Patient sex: M
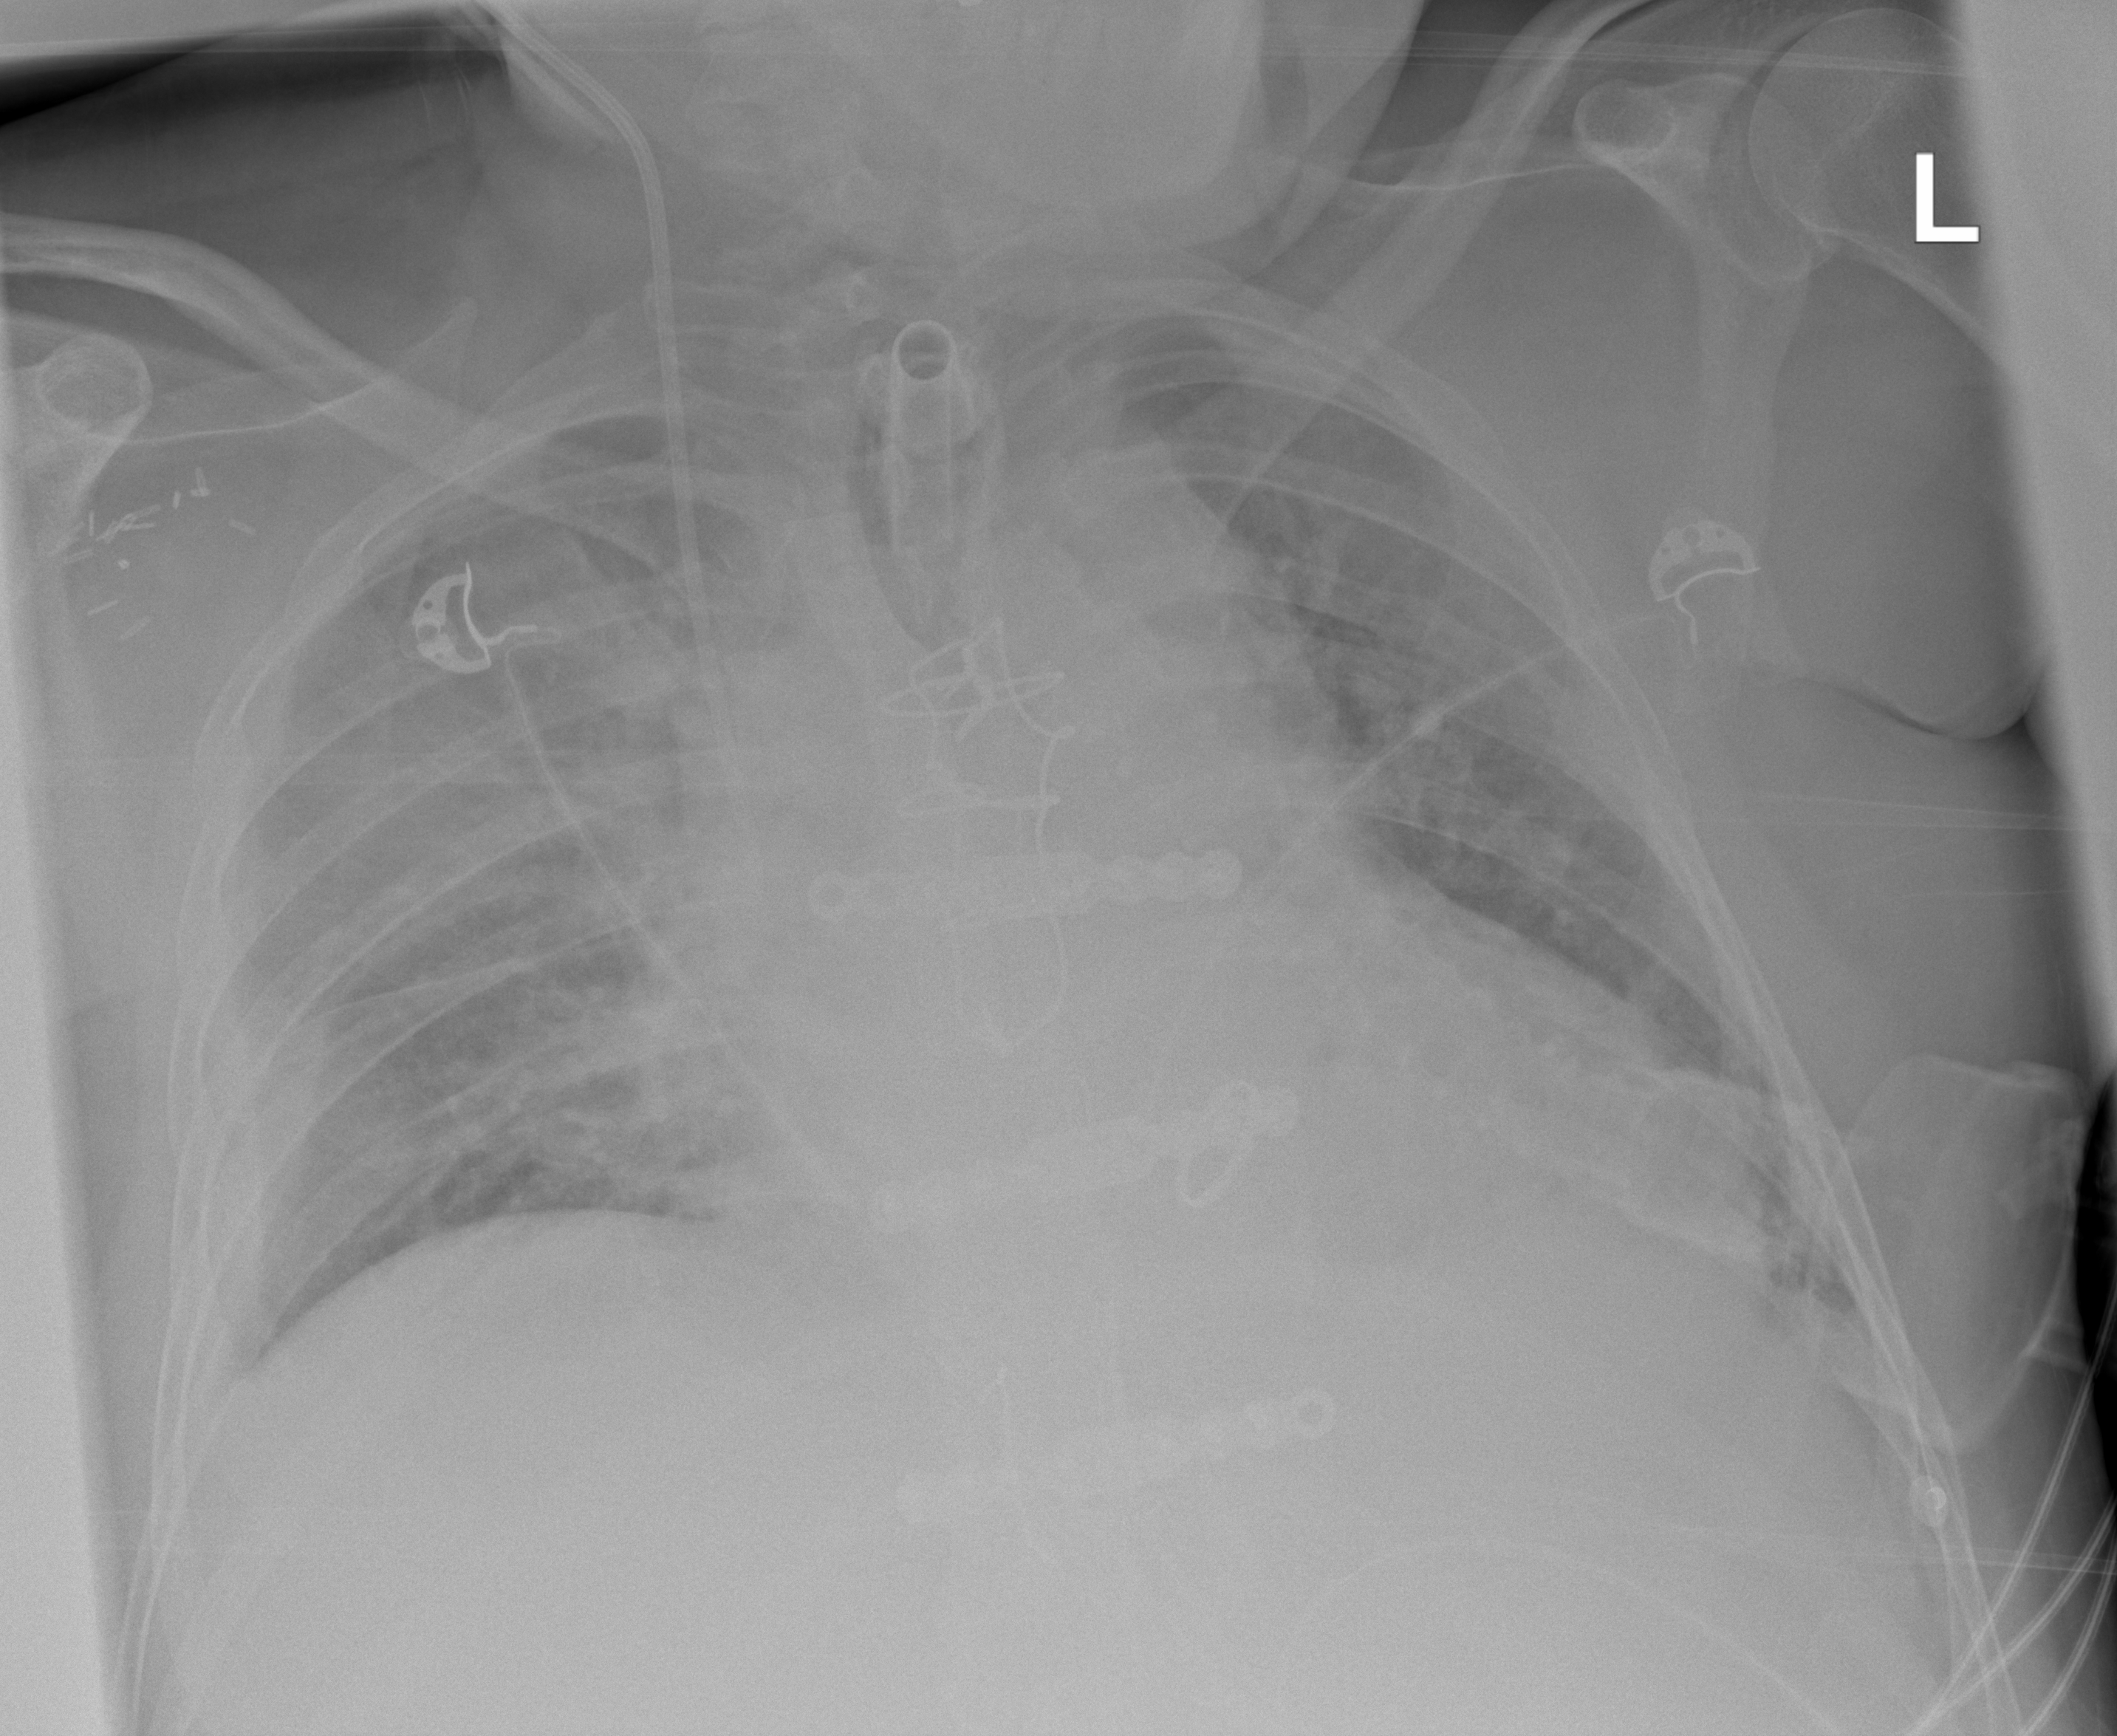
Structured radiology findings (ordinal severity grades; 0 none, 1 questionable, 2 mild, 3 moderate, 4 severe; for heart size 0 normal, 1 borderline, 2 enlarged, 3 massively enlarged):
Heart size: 2
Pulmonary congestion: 2
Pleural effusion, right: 0
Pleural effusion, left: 0
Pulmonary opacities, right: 2
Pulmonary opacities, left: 2
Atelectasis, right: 2
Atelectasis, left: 2